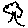
Label: tree